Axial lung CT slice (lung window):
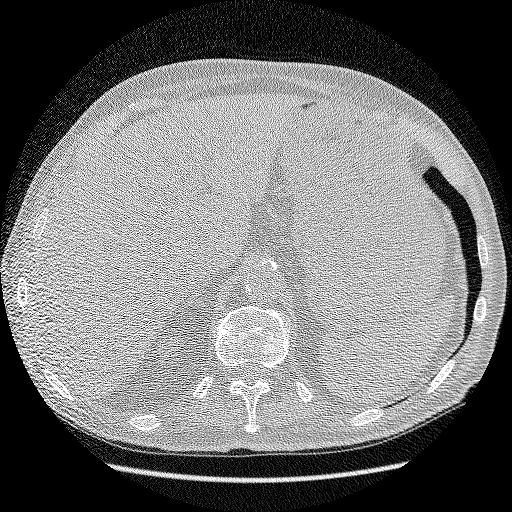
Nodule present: no